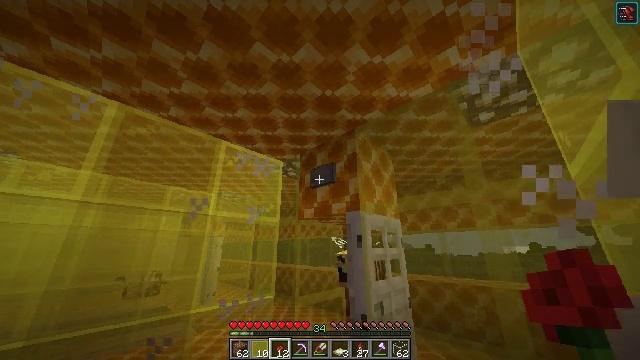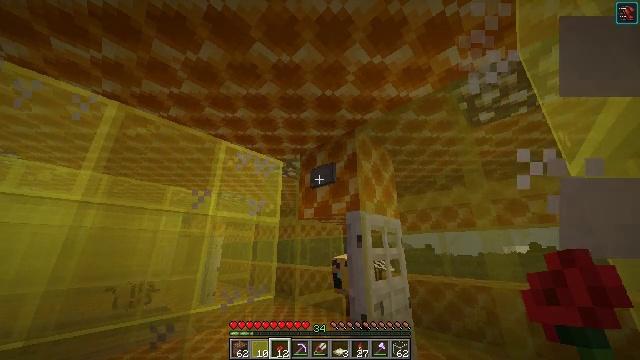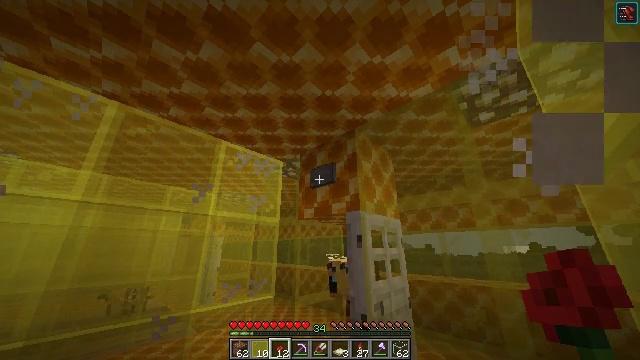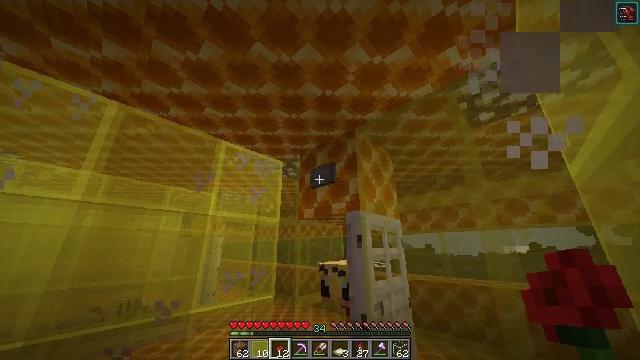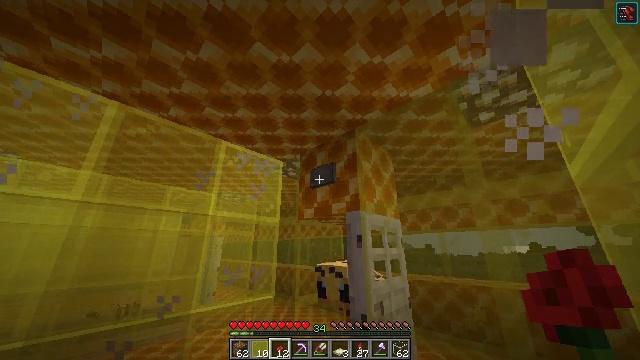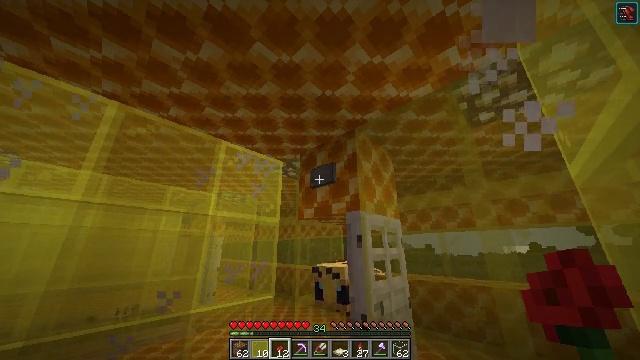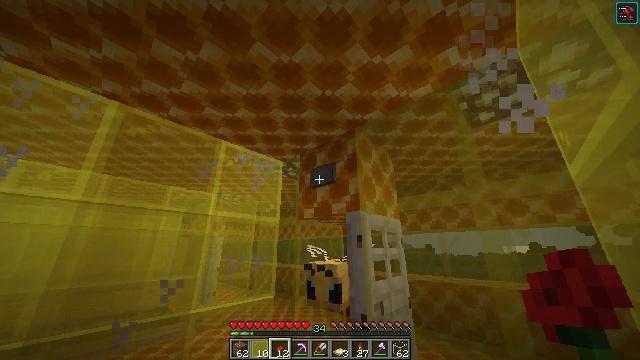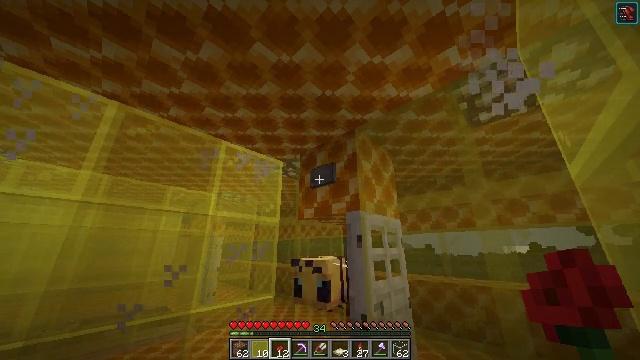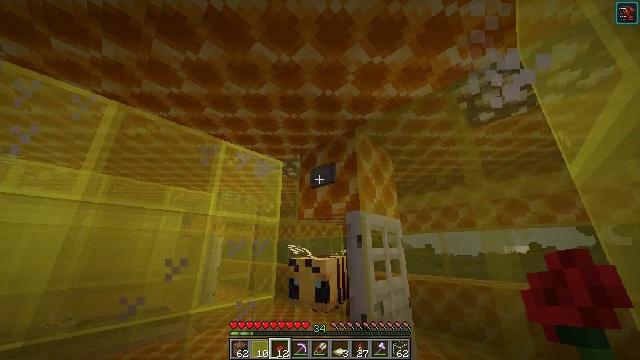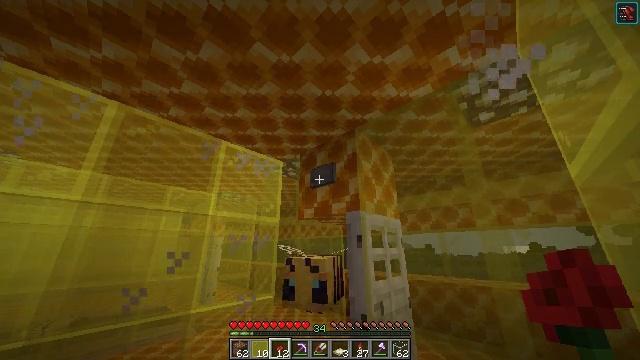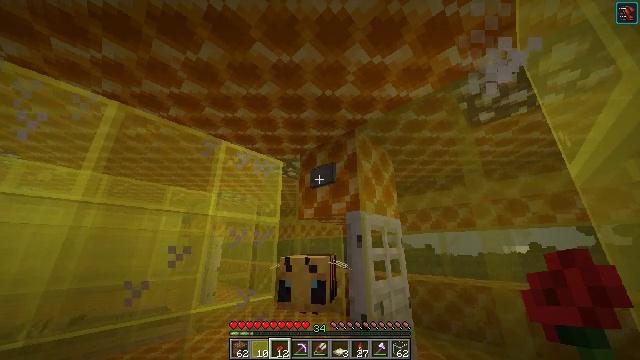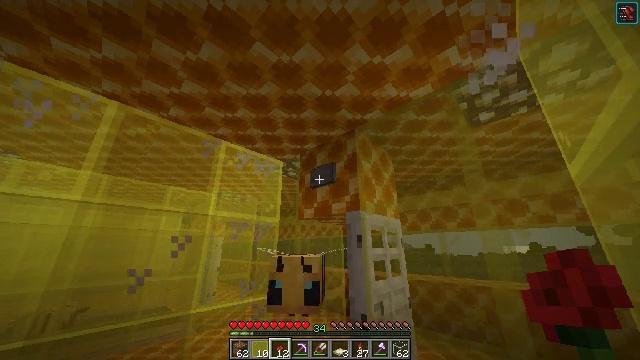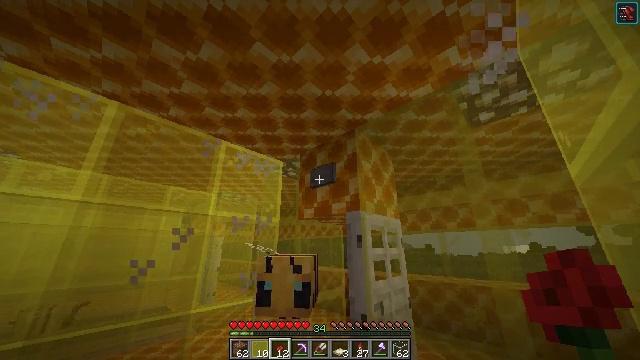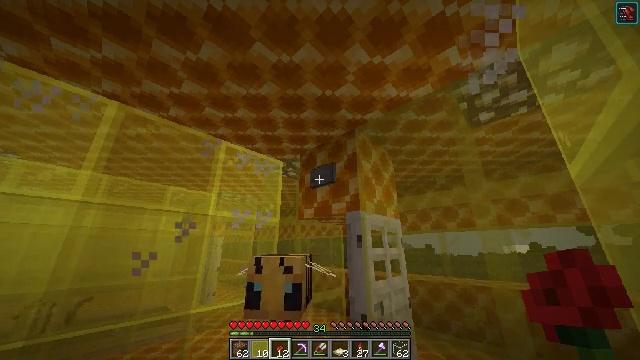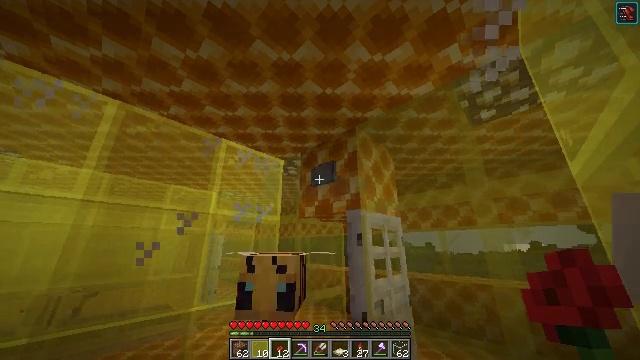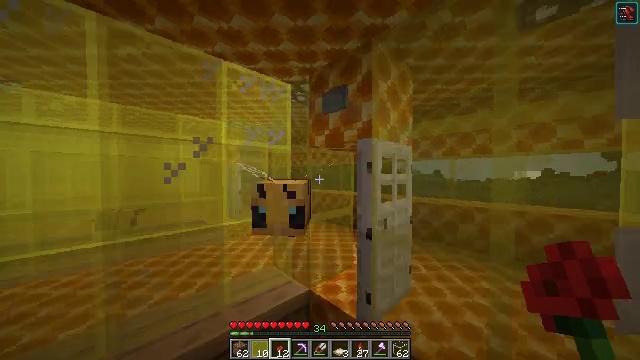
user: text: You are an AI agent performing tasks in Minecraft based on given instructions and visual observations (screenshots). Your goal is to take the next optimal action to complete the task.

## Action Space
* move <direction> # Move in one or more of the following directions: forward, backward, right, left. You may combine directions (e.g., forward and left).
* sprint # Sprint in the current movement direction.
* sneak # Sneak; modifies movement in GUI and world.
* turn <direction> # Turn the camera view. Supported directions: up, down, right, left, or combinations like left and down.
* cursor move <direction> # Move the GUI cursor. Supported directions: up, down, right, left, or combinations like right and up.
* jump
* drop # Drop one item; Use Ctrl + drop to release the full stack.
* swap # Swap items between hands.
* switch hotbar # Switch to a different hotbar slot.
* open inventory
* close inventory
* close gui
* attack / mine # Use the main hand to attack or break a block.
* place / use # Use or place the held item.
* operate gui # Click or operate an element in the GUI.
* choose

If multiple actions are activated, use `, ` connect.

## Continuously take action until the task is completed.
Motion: motion action
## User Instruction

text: Attack the yellow stained glass pane to break it.
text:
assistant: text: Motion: no_op
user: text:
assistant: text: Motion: use / place
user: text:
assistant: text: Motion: use / place
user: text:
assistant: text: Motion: use / place
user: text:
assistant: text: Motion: use / place
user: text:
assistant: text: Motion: use / place
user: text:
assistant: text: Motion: use / place
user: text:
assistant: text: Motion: use / place
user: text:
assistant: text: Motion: use / place
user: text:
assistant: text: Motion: no_op
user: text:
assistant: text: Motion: no_op
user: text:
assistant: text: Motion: no_op
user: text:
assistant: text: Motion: no_op
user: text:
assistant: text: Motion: no_op
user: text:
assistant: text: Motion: turn left and down
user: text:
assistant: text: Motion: turn left and down
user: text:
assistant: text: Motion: turn left and down
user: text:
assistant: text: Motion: turn left and down
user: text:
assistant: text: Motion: turn left and up
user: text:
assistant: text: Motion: turn left and up
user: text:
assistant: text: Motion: turn left
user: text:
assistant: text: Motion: turn left
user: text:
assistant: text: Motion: turn left
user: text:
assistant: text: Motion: turn left and up
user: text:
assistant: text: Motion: turn left
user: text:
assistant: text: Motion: turn left and up
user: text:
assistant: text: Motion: turn left and up
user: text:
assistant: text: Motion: turn left and up
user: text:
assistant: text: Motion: turn up
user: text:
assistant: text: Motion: turn right